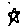
Label: star